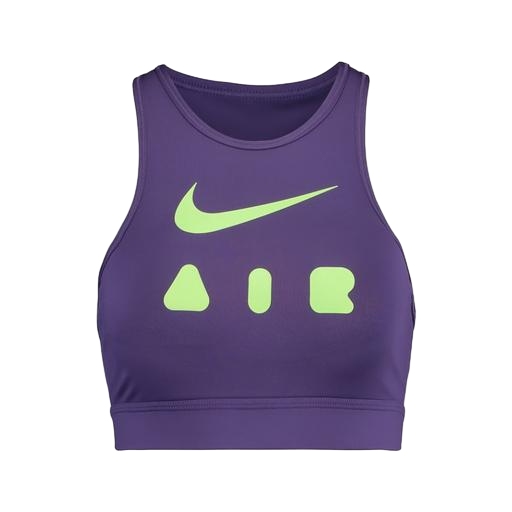
purple court slam breathe tennis tank top, purple racerback bra top, sports bra tank, white background